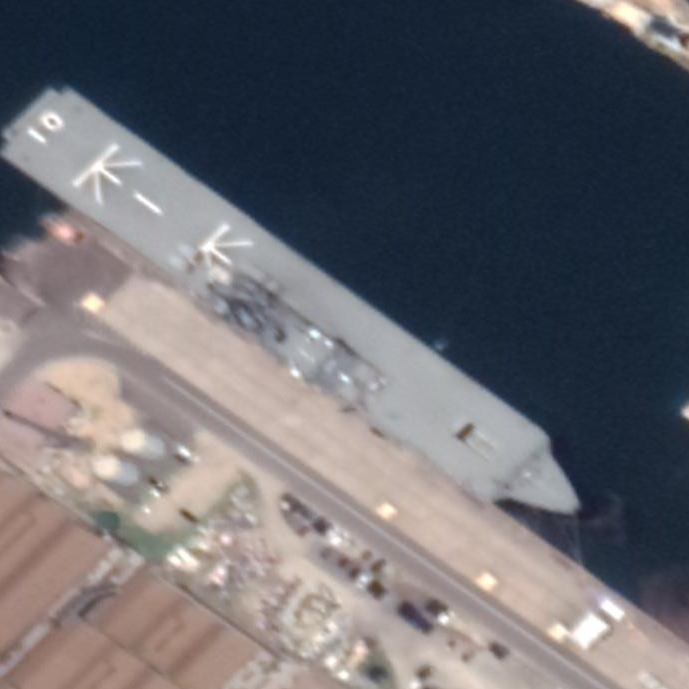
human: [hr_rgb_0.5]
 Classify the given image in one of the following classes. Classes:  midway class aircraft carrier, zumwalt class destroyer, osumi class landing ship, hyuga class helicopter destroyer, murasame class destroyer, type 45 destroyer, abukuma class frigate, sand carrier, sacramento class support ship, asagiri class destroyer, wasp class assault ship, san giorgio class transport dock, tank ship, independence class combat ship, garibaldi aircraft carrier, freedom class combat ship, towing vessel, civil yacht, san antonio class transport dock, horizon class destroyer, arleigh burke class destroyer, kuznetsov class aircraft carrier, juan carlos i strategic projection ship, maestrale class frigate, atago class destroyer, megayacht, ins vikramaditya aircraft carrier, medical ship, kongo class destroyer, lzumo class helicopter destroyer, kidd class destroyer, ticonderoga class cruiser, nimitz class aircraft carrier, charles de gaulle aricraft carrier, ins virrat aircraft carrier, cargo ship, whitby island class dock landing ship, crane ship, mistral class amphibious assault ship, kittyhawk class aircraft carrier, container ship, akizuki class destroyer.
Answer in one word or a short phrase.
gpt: Osumi class landing ship